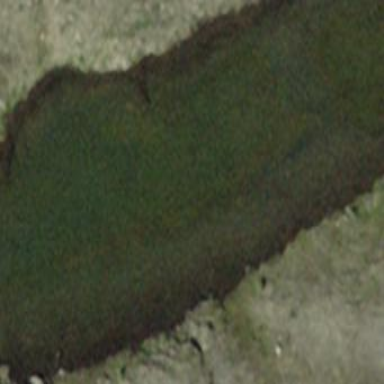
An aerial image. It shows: Peaceful pond surrounded by nature.